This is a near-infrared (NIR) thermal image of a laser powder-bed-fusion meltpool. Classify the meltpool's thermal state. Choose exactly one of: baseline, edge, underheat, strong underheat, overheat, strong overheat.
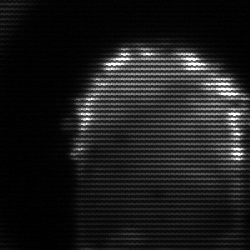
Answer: baseline